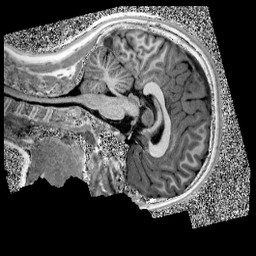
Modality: UNIT1
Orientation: sagittal
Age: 10
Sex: female
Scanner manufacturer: siemens
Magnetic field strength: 3 T
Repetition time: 4 s
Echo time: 0.00303 s